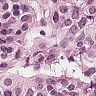
Metastatic tissue present: yes